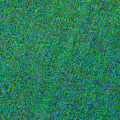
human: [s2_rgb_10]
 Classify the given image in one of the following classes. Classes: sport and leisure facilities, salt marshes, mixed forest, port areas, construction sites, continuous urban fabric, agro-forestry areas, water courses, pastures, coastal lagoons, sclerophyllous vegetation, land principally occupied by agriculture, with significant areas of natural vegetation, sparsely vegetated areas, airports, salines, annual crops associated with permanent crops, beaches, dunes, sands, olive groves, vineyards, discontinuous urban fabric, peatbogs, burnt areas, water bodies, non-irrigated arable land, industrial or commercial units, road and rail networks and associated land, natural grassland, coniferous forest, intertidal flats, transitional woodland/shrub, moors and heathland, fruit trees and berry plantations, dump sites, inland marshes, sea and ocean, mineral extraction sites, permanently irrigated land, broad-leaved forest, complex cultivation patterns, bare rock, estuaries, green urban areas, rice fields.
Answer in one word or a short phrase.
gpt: sea and ocean